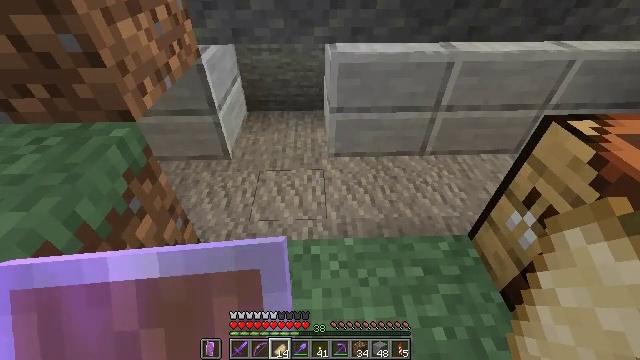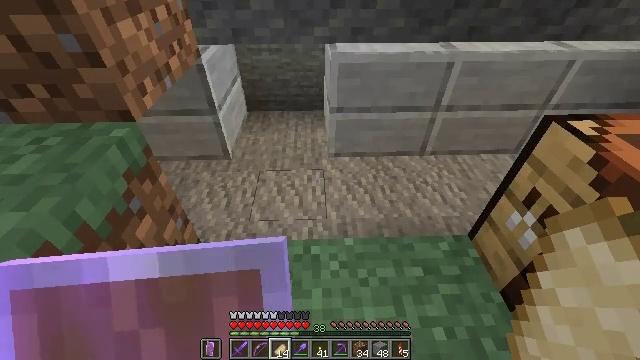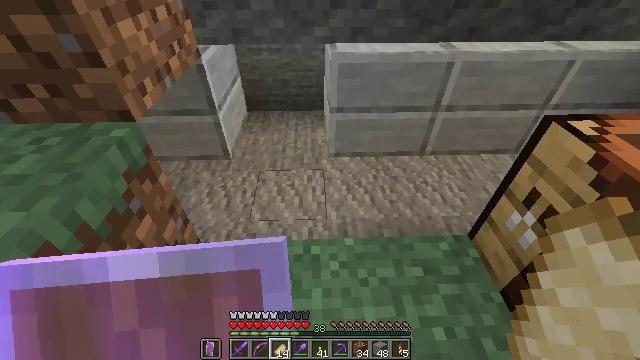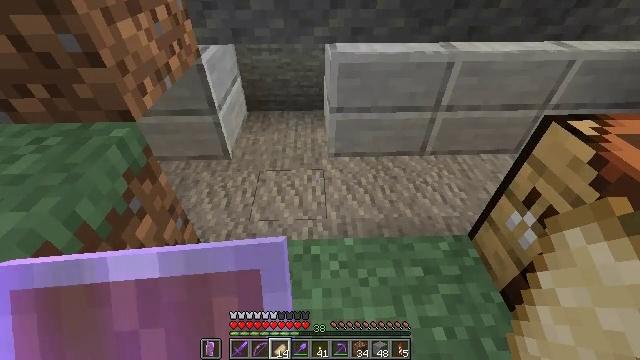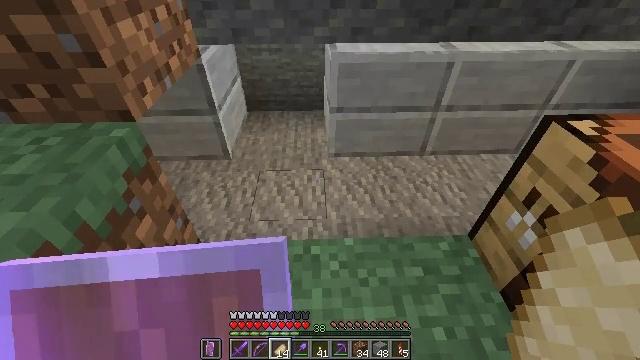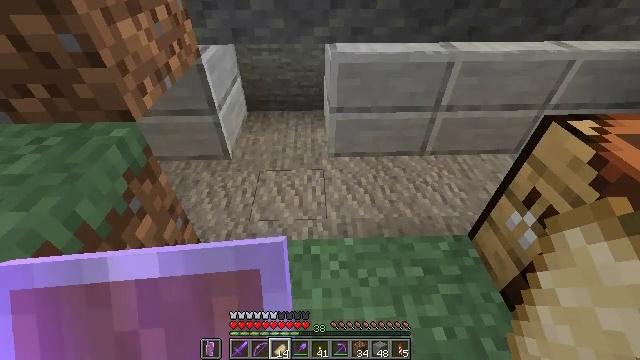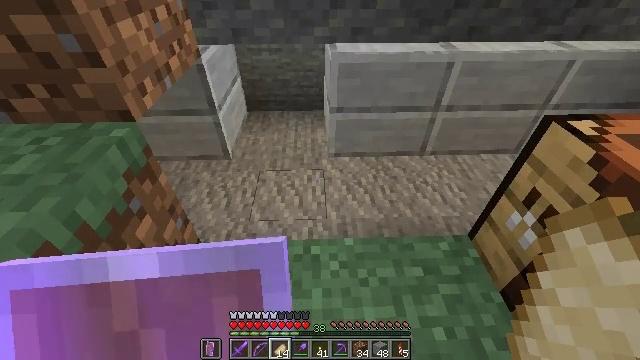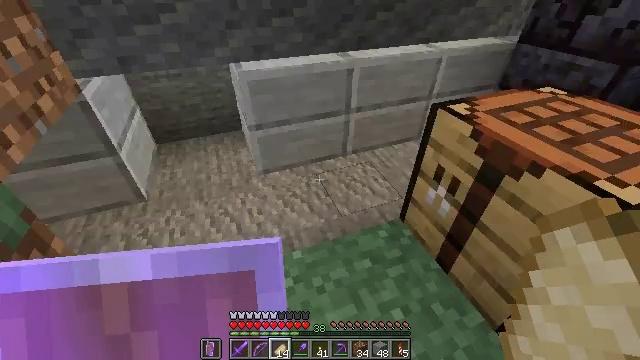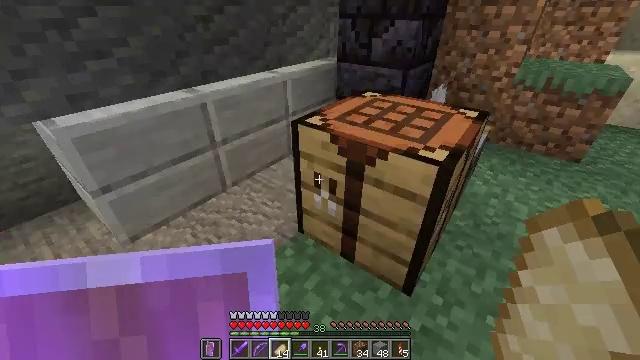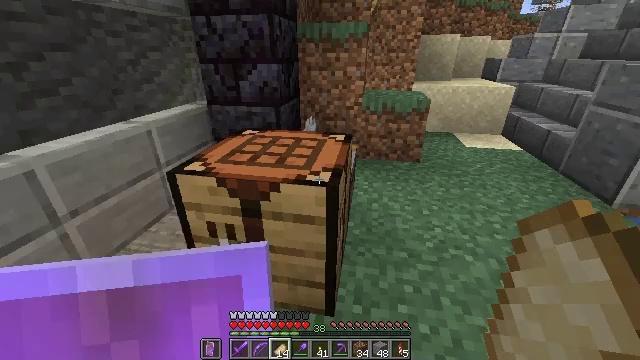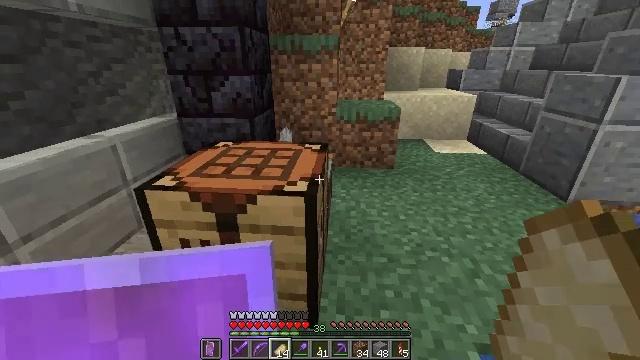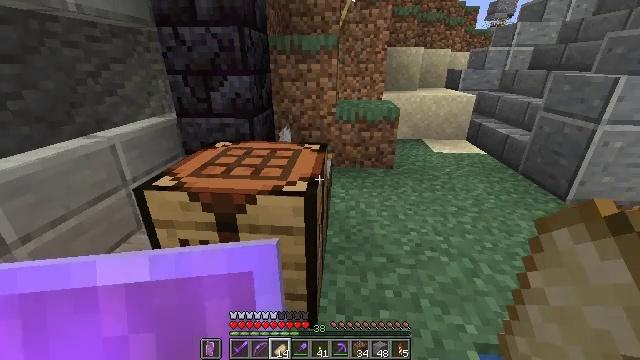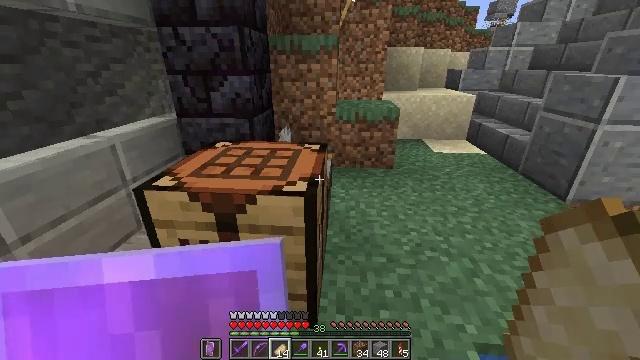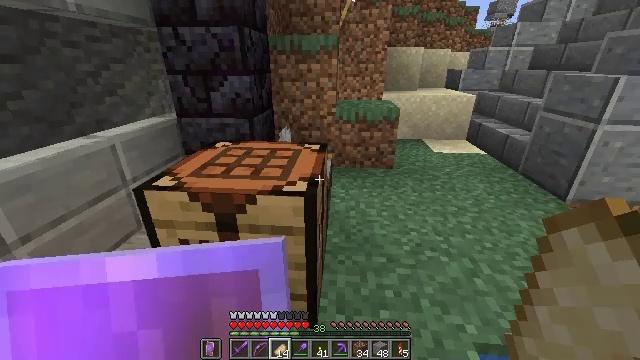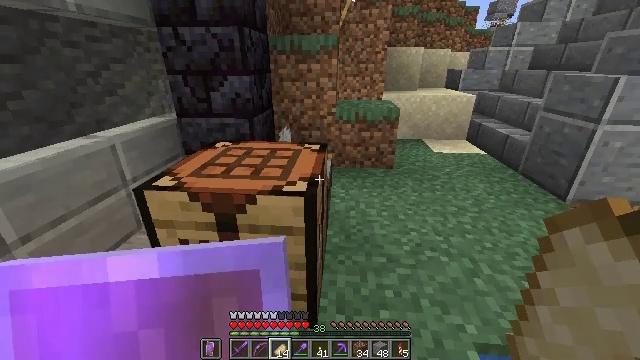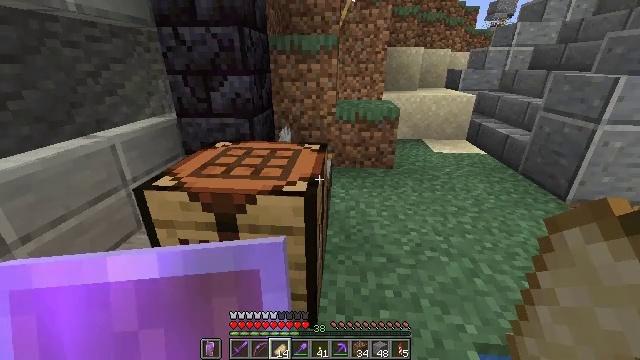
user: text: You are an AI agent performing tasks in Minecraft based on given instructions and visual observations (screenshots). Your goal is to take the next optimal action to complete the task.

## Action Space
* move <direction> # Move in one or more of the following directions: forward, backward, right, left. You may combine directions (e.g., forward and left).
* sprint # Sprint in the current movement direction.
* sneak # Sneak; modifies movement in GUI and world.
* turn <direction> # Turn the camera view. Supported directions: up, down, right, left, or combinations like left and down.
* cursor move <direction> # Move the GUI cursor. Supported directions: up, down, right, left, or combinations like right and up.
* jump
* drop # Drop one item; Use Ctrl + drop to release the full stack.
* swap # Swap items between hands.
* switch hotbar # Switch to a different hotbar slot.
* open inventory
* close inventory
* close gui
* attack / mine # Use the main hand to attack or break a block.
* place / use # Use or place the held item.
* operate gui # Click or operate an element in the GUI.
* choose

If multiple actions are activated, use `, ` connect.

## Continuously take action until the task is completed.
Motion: motion action
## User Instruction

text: Gather the wall torch from the wall.
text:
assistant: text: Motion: no_op
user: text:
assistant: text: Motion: no_op
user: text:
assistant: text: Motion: no_op
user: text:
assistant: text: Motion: no_op
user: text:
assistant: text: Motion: no_op
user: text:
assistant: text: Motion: no_op
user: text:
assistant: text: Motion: turn right and up
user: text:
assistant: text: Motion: turn right and up
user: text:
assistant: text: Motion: turn right and up
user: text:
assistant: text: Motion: turn right and up
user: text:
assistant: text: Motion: no_op
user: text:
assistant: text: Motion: no_op
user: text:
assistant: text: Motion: no_op
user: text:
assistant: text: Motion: no_op
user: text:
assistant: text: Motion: no_op
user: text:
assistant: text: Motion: no_op
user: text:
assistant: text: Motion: no_op
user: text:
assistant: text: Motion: no_op
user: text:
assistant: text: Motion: no_op
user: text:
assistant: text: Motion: no_op
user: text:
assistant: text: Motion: no_op
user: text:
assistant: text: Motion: turn left
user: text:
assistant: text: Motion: turn left
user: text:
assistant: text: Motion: no_op
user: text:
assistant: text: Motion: no_op
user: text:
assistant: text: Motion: no_op
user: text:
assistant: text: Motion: move right
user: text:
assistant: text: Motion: move right
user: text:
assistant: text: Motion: move right
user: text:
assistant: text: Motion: move right